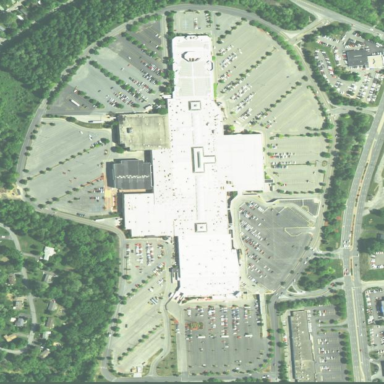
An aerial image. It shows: Retail area.